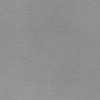
Label: dusty